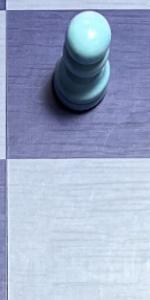
Label: Empty